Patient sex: M
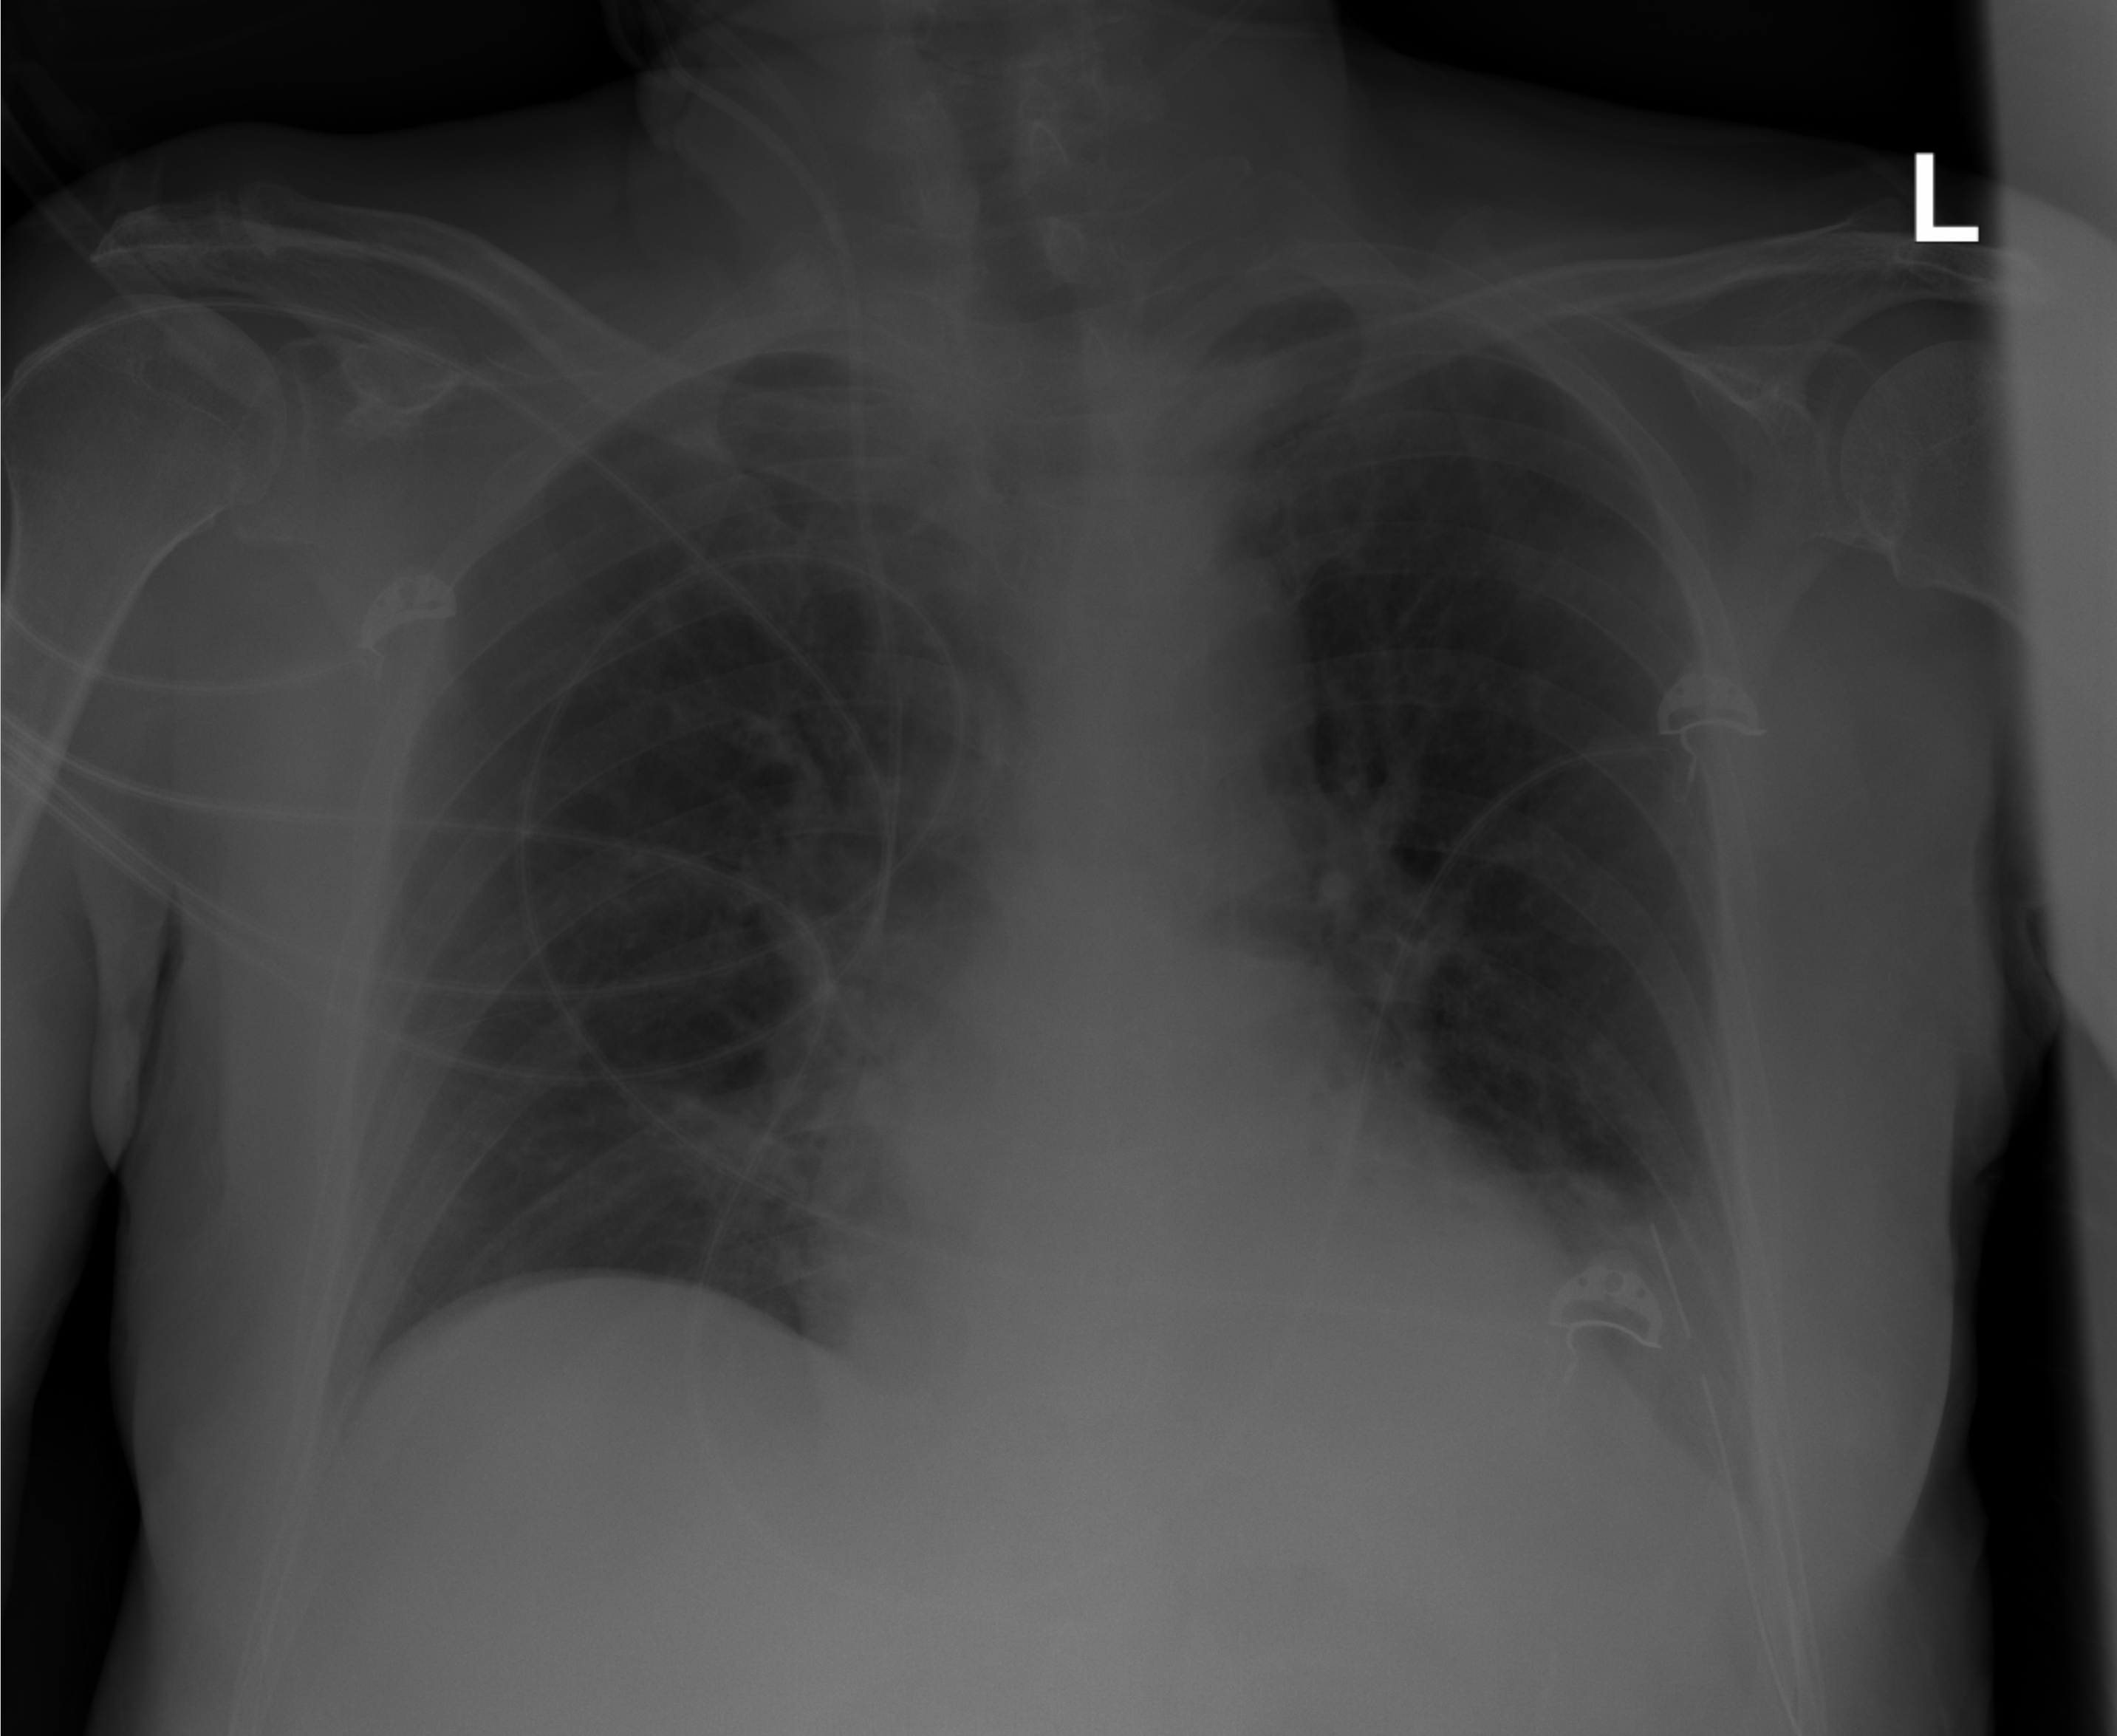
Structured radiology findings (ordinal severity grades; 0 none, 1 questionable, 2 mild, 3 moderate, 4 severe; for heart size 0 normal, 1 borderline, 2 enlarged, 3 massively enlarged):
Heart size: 0
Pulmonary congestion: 0
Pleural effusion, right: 0
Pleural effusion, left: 2
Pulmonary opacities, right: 0
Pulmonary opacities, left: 0
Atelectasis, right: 1
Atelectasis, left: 2